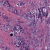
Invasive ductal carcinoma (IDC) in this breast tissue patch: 1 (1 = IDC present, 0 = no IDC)